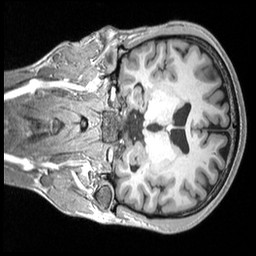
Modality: T1w
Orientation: coronal
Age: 26
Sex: male
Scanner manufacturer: siemens
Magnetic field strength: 3 T
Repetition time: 2.53 s
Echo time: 0.00298 s